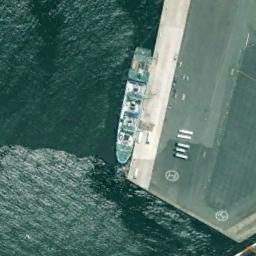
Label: ship